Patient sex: M
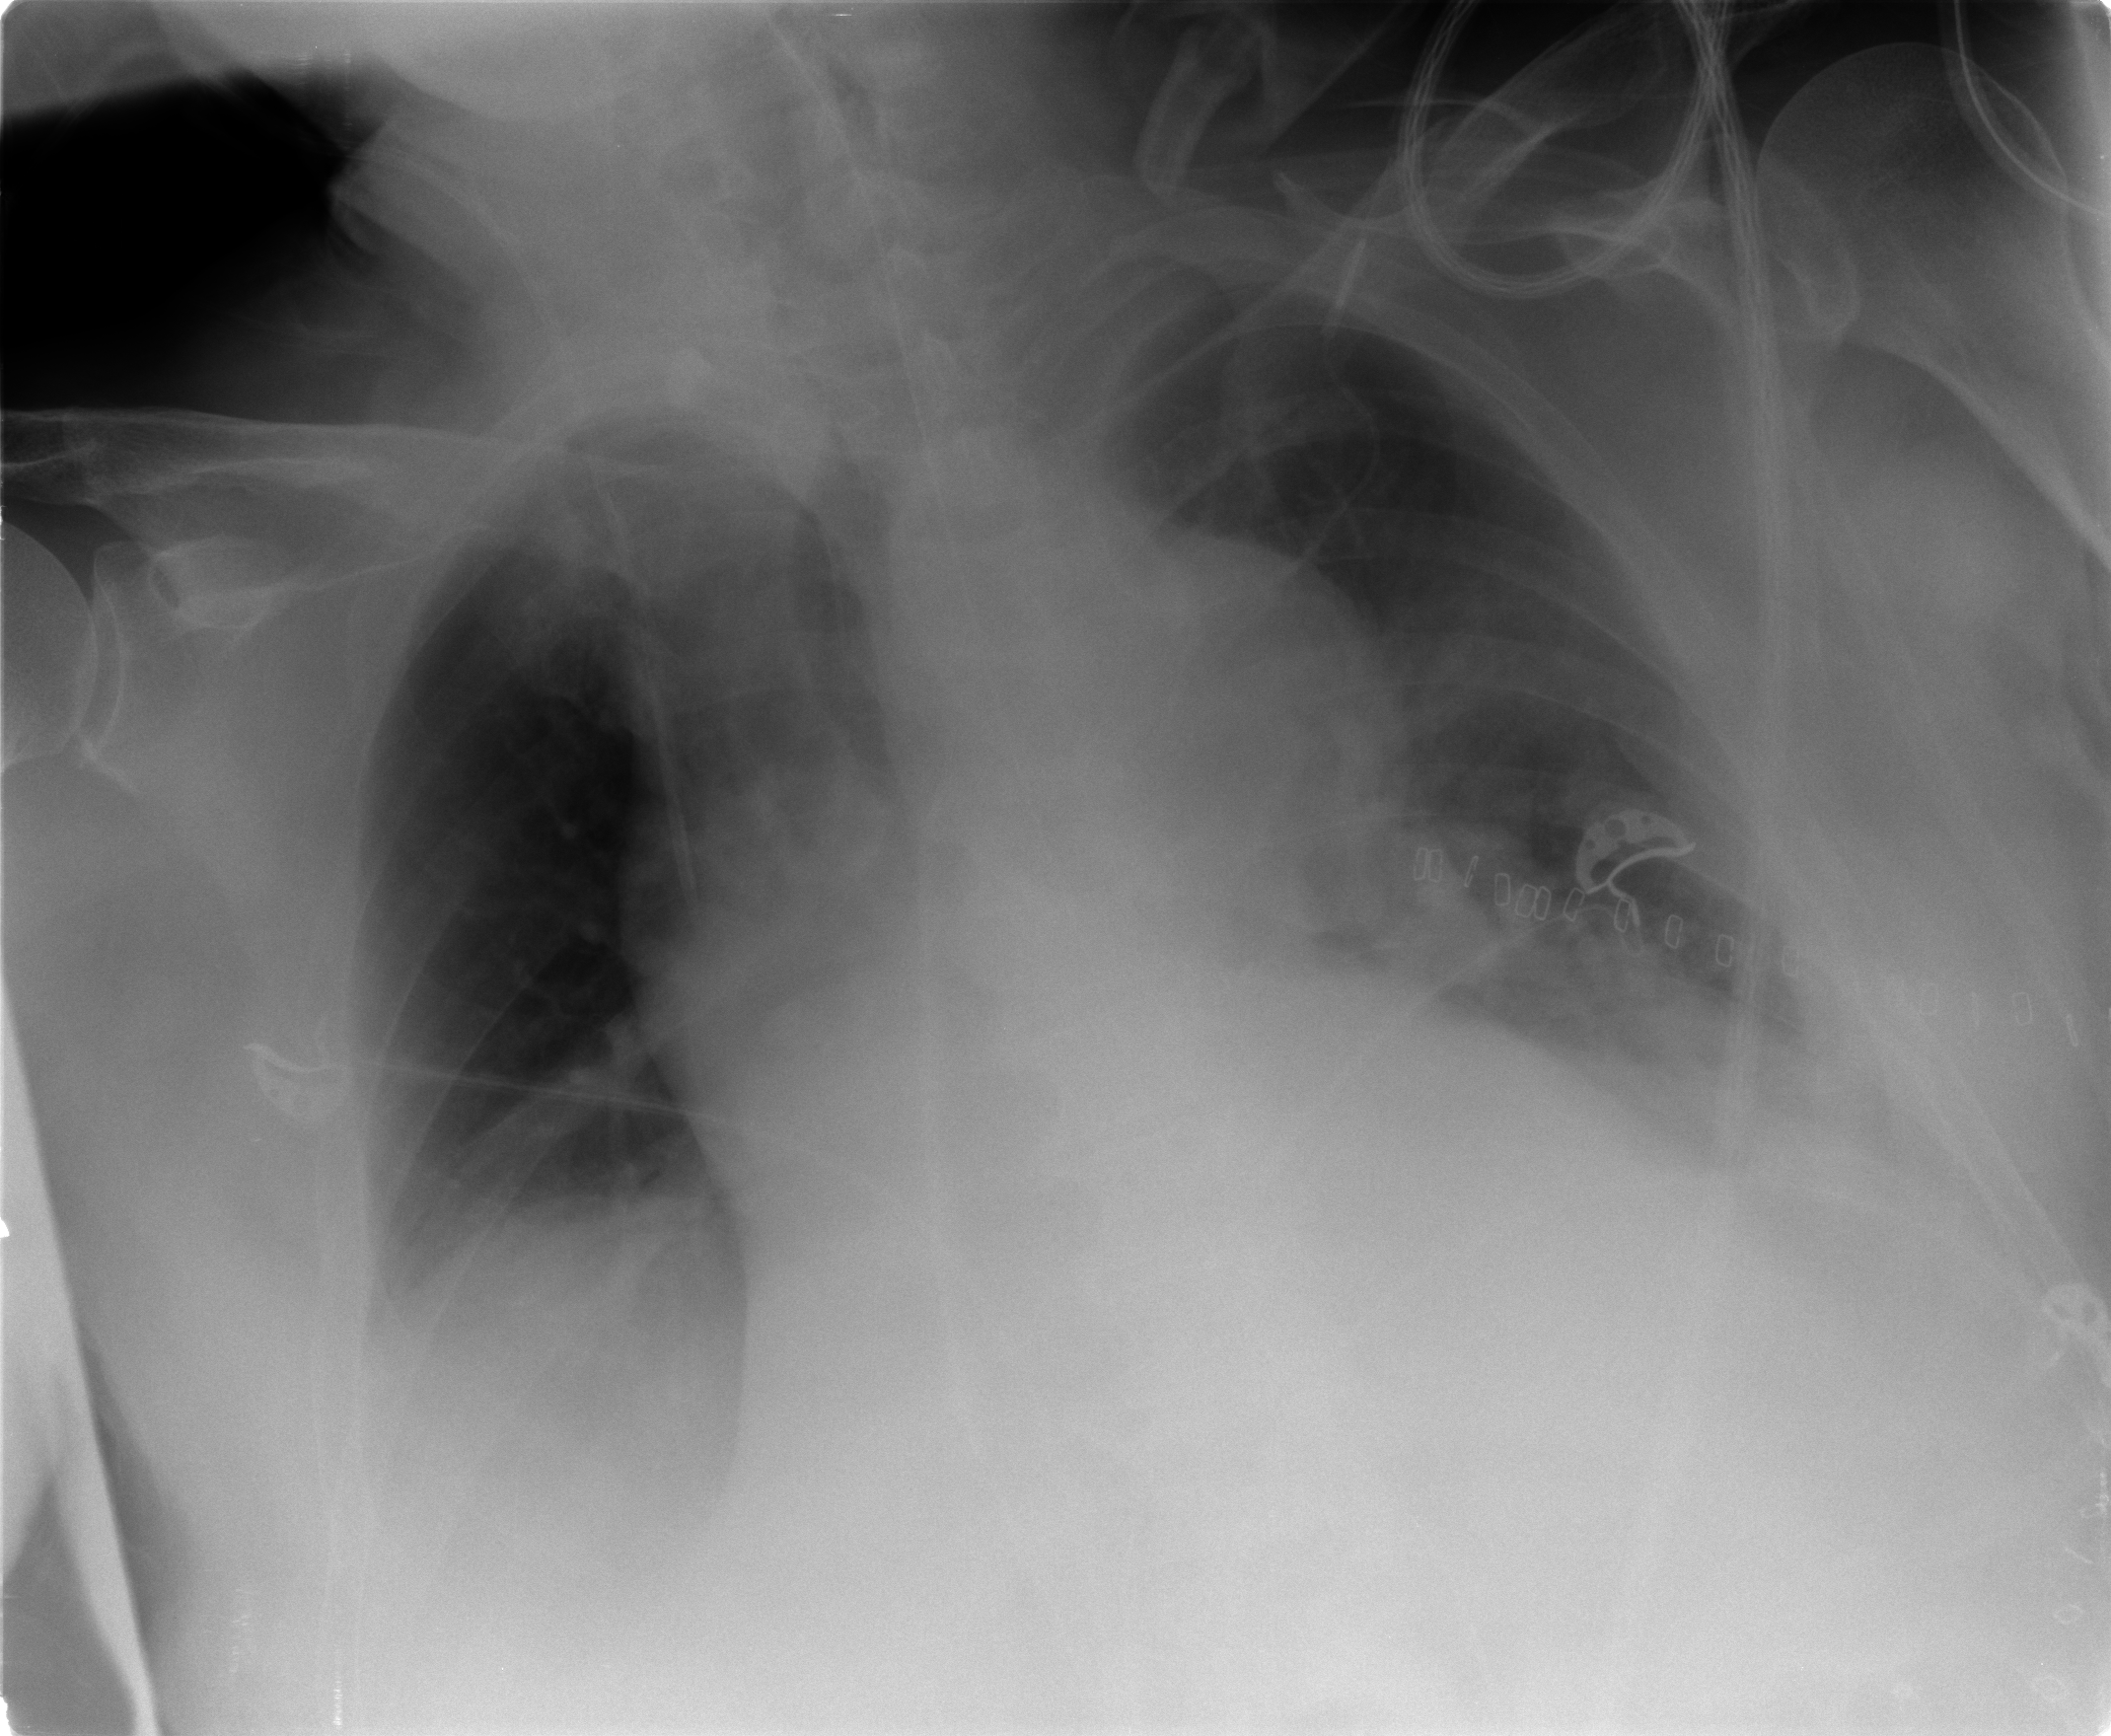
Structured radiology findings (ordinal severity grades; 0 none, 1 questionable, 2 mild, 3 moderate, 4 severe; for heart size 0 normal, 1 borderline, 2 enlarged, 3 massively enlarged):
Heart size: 2
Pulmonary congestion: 2
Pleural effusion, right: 2
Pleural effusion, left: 2
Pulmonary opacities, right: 0
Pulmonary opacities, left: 2
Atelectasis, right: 2
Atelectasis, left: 2